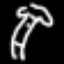
Label: palm tree